Question: I need to group-by a couple of columns, so is there any component with which I can achieve this?

What I need is that the column 2 has values that can be added/removed dynamically. So, is there any component which can solve this problem of adding/removing rows and columns under column 2 dynamically.
Thanks in advance.
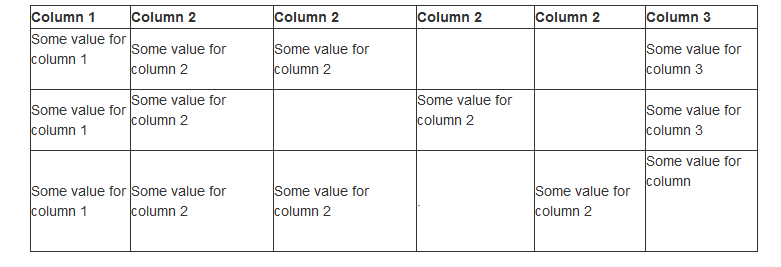
Answer: You can create a with the fields you're interested in getting from the database and create an that has that structure as output.
In the 's SQL you can specify your clauses like you would do with SQL.